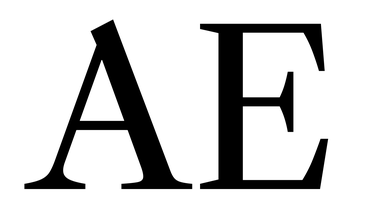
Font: LibreCaslonText_Regular